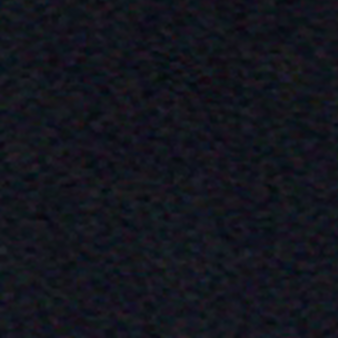
Label: other